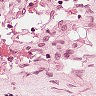
Metastatic tissue present: no